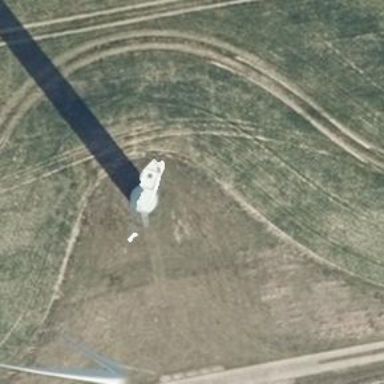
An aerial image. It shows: Wind generator powered by Vestas horizontal axis wind turbine.